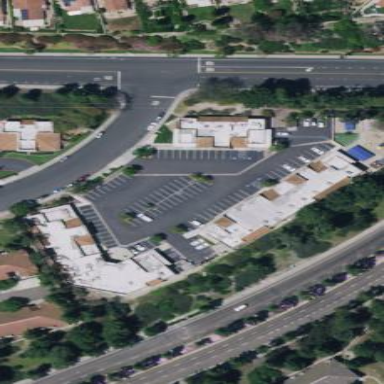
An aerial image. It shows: Commercial building.